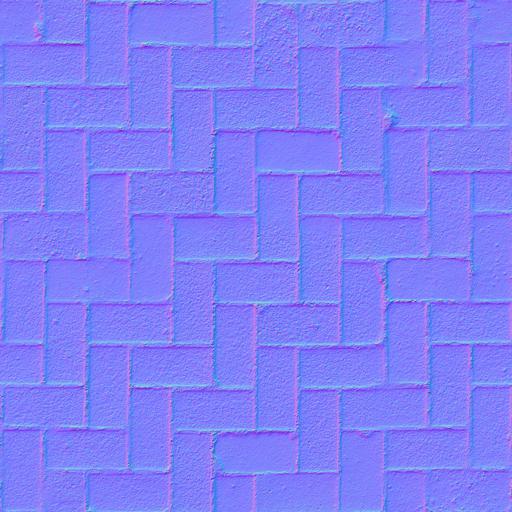
floor herringbone pavement paving stones rough stone